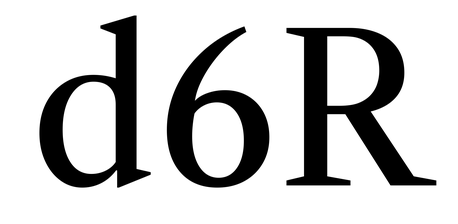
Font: LibreCaslonText_Regular